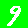
Digit: 9